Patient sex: F
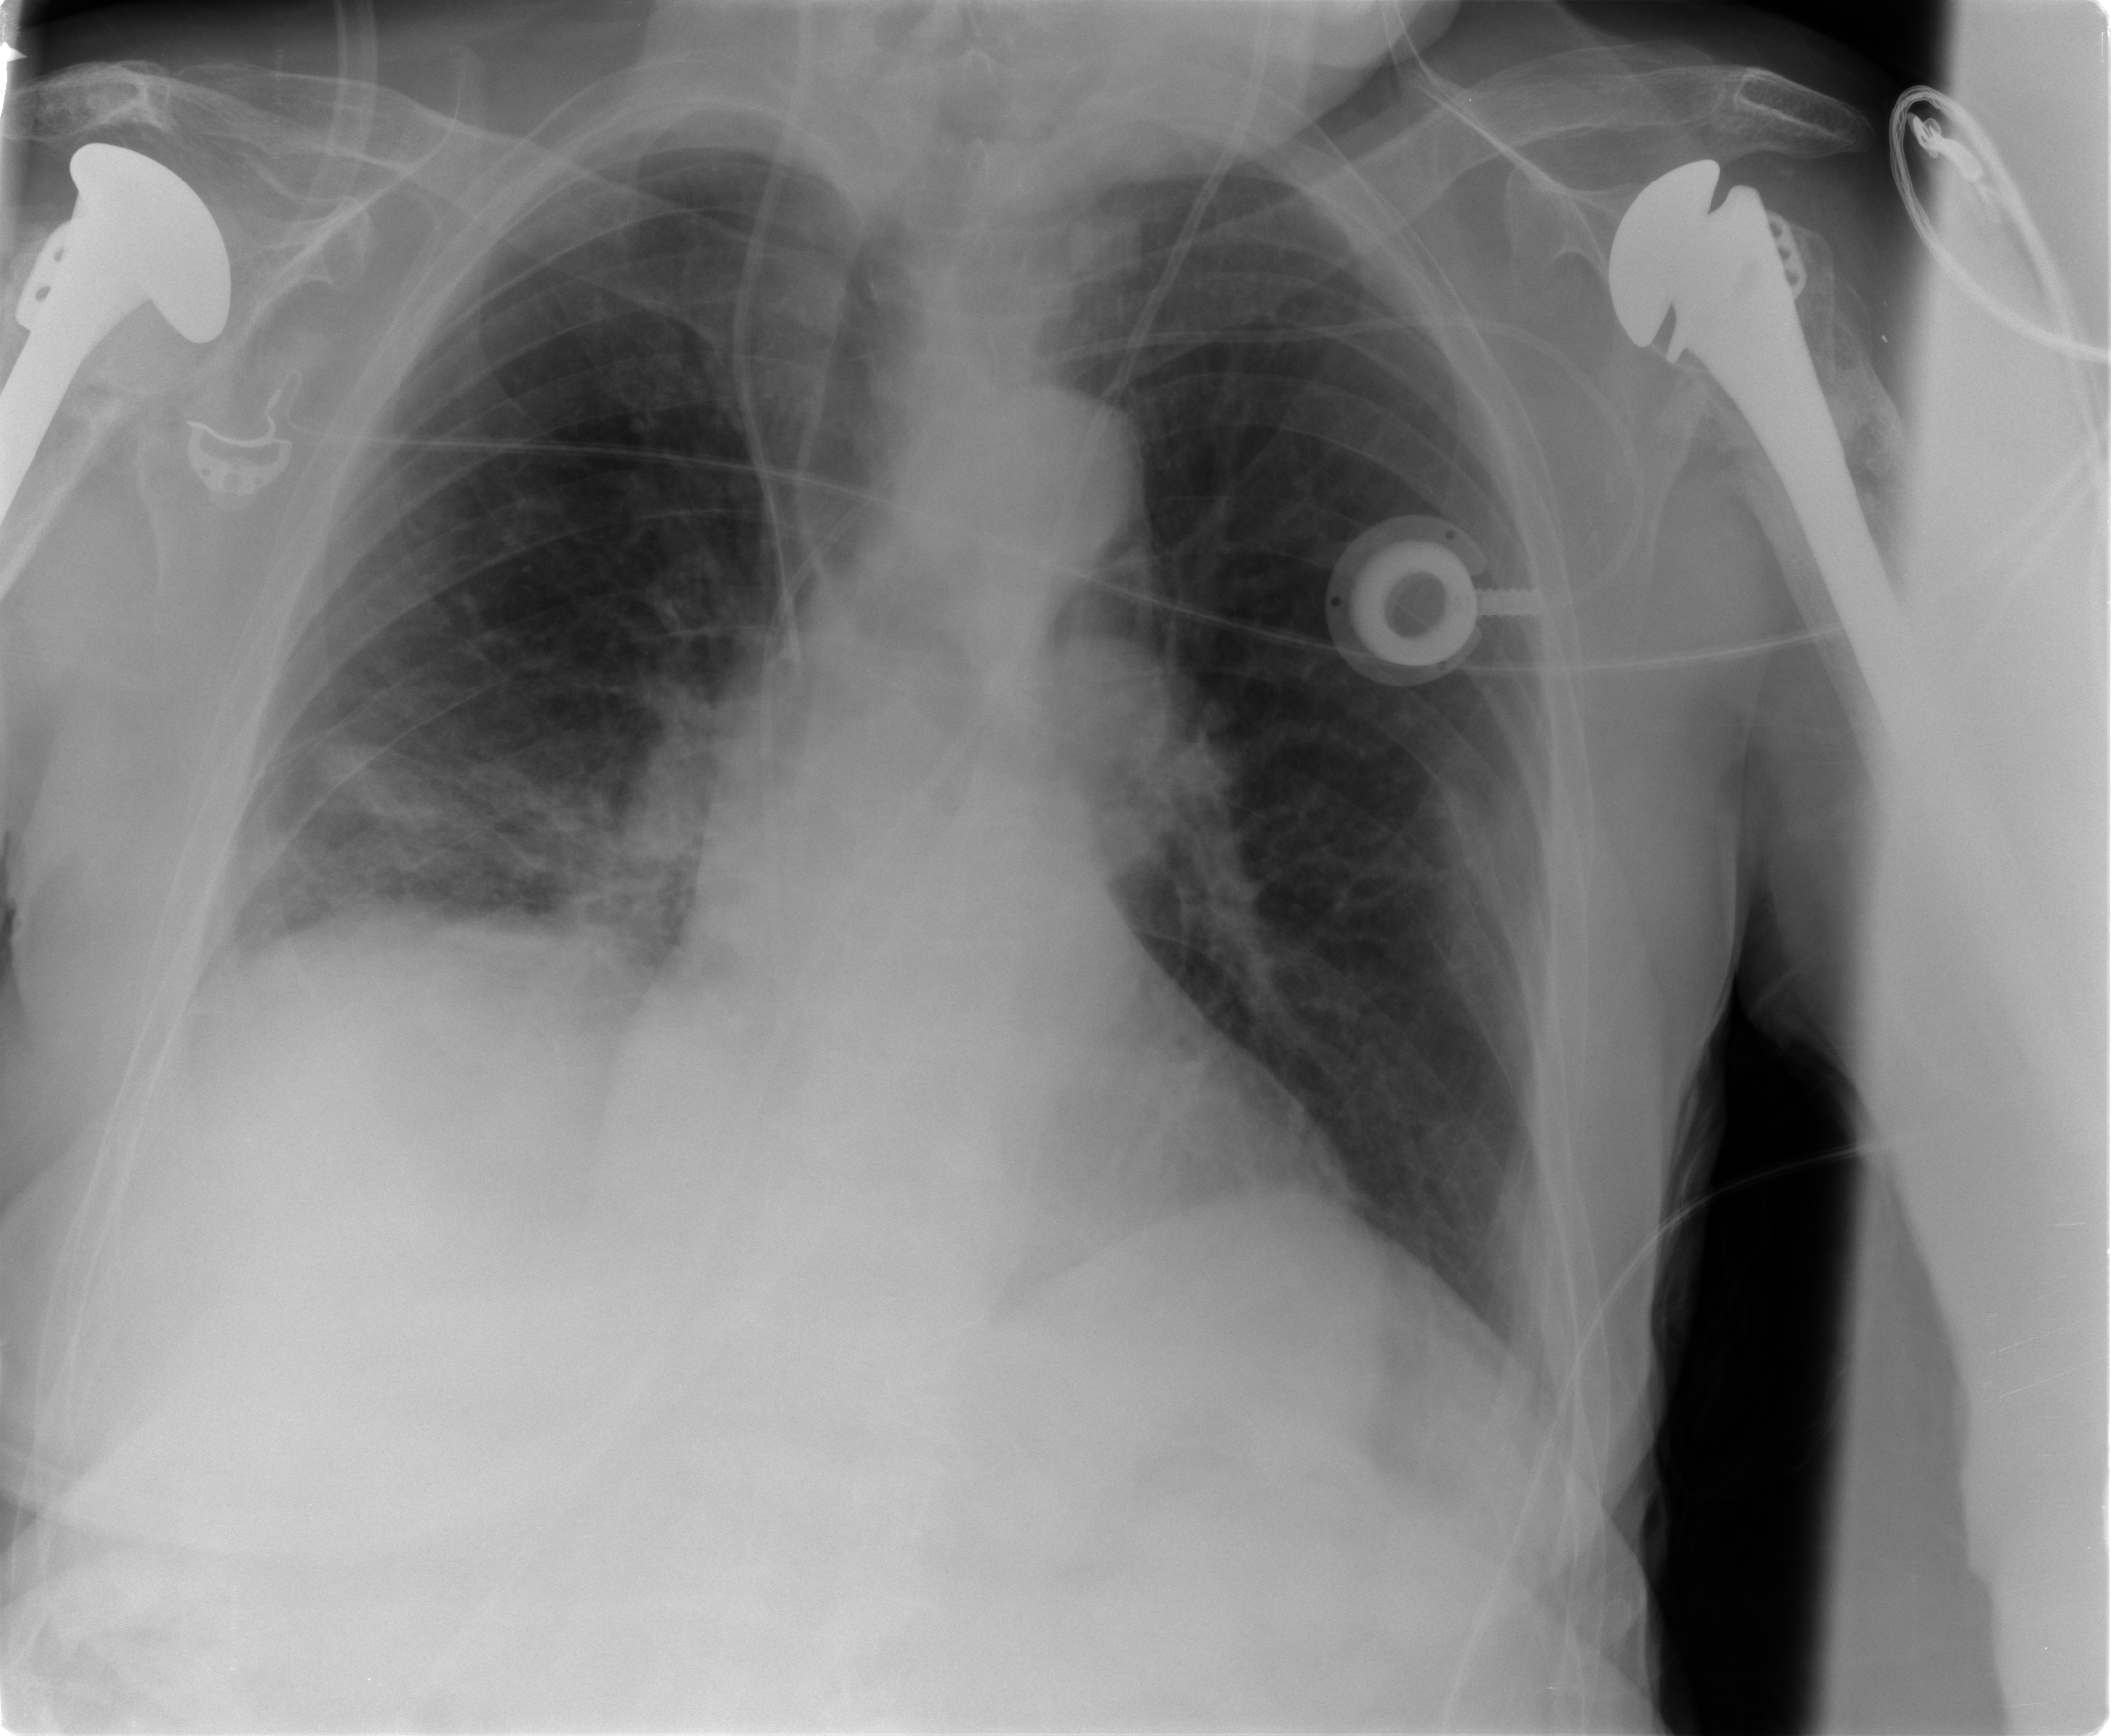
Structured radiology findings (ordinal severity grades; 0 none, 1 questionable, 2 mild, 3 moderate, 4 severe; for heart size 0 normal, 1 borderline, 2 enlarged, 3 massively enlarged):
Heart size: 0
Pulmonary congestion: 0
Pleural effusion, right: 0
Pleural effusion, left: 0
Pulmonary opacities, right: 2
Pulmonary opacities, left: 0
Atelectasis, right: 2
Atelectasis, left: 0